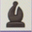
Piece: bB